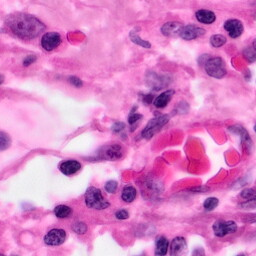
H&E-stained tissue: Pancreatic